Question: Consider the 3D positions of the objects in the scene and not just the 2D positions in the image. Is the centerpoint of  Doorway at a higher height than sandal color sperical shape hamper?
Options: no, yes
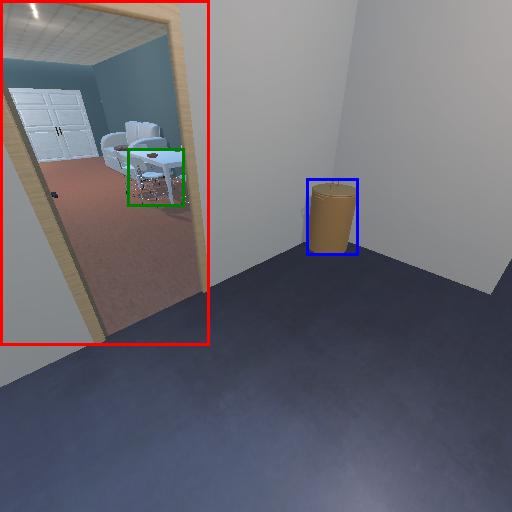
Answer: no